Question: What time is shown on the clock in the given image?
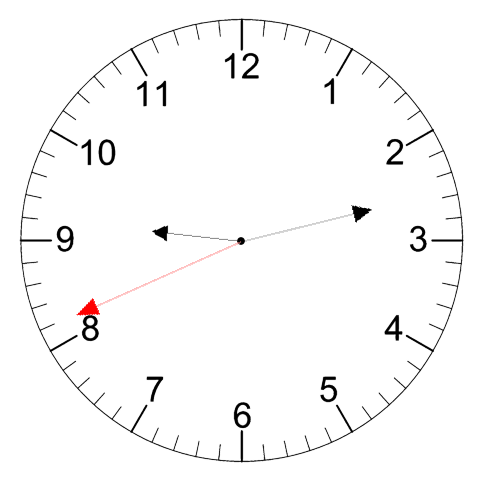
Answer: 09:12:41